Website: walmart
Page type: customer-info-address
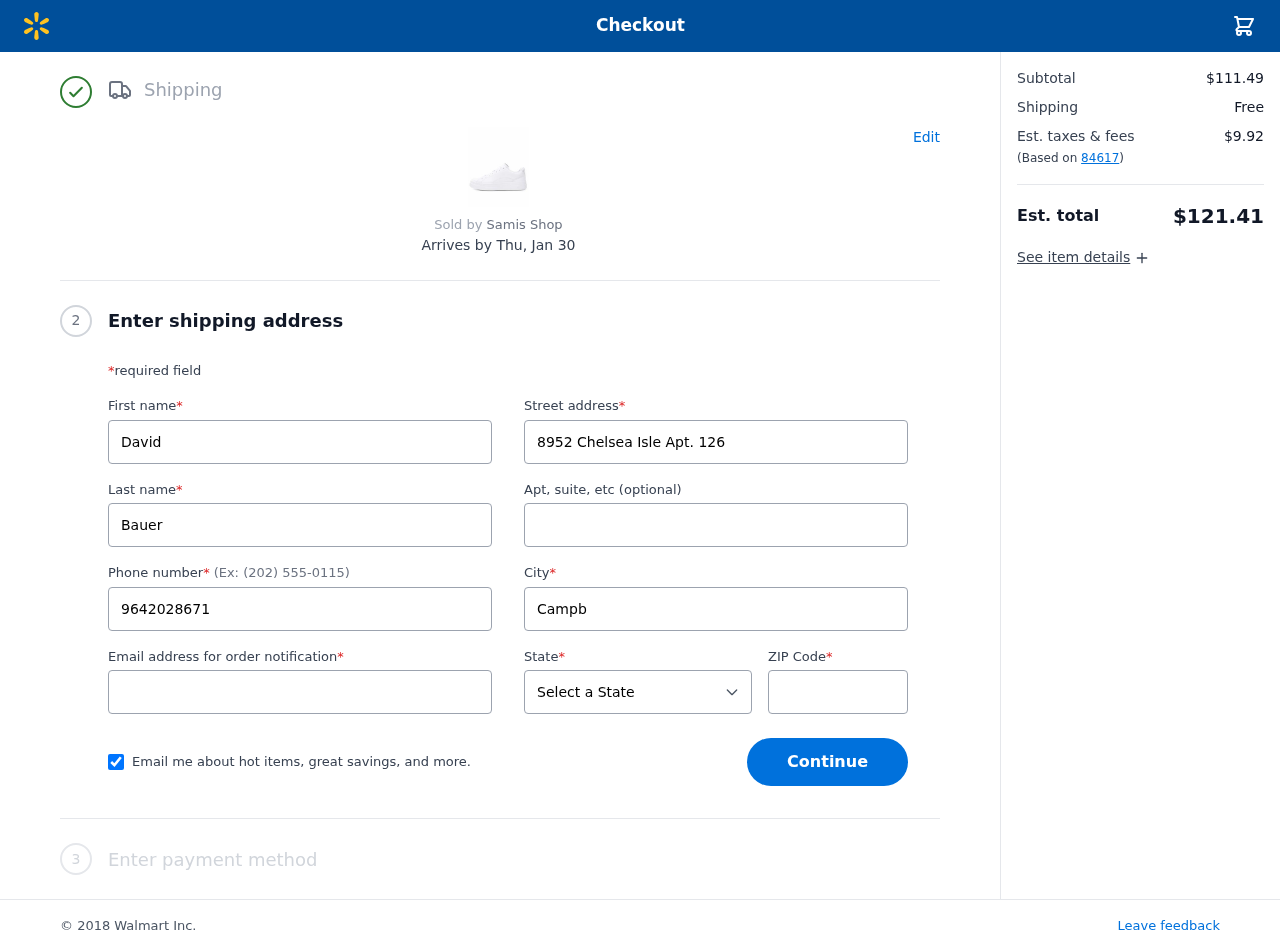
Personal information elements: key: PII_CITY
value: Campbellton
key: PII_EMAIL
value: davidbauer@hotmail.com
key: PII_FIRSTNAME
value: David
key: PII_LASTNAME
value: Bauer
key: PII_PHONE
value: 9642028671
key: PII_POSTCODE
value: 84617
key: PII_STATE
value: Ohio
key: PII_STREET
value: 8952 Chelsea Isle Apt. 126
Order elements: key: ORDER_DELIVERY_DATE
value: Thu, Jan 30
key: ORDER_SUBTOTAL
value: $111.49
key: ORDER_SHIPPING_COST
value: Free
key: ORDER_TAX
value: $9.92
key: ORDER_TOTAL
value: $121.41